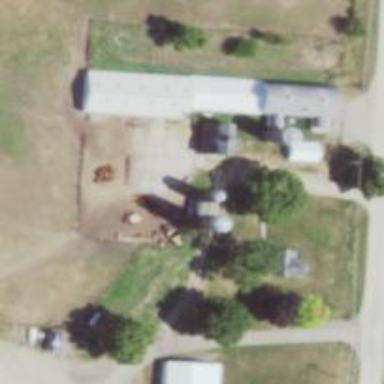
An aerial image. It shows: Silo.